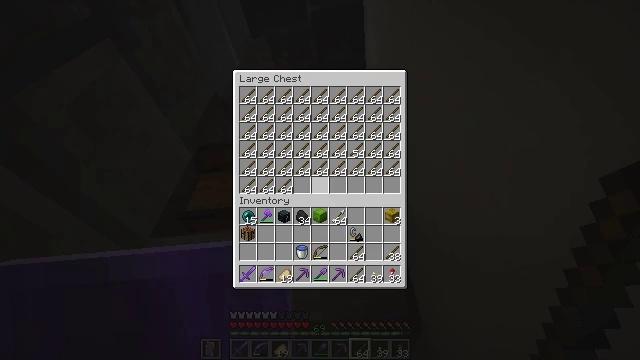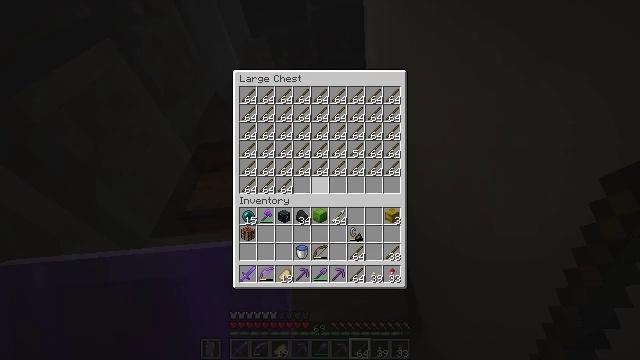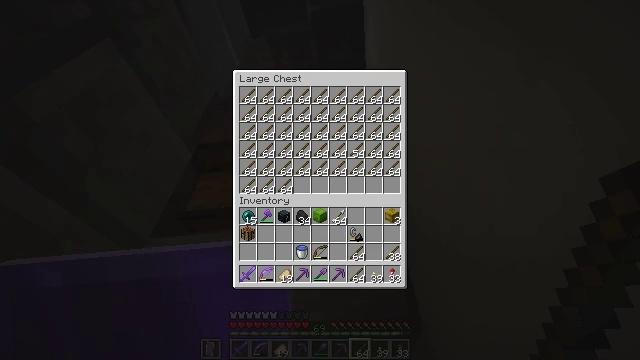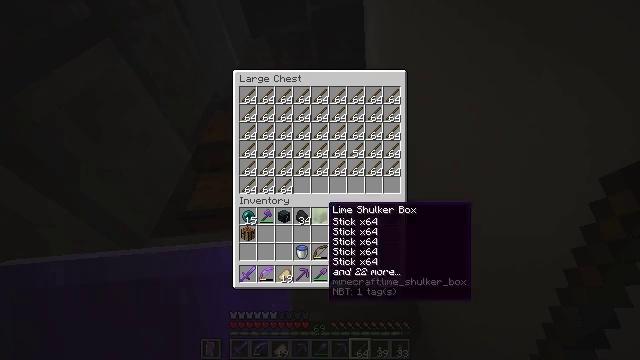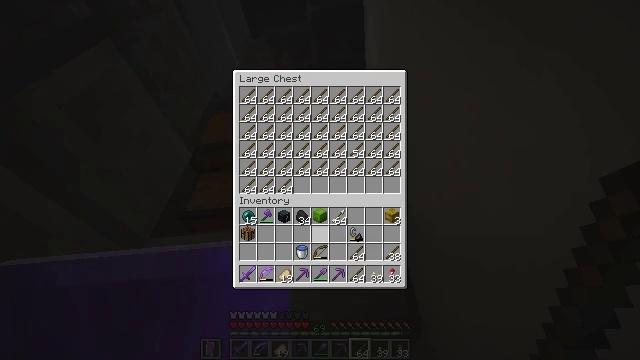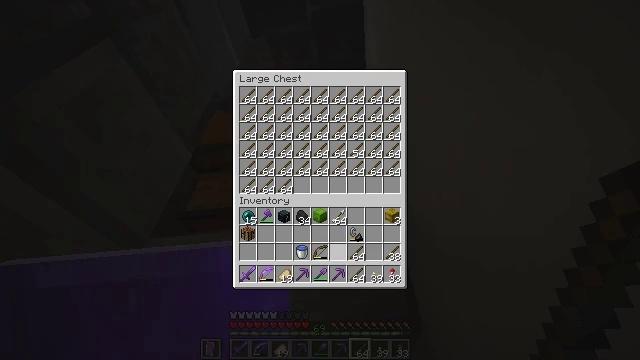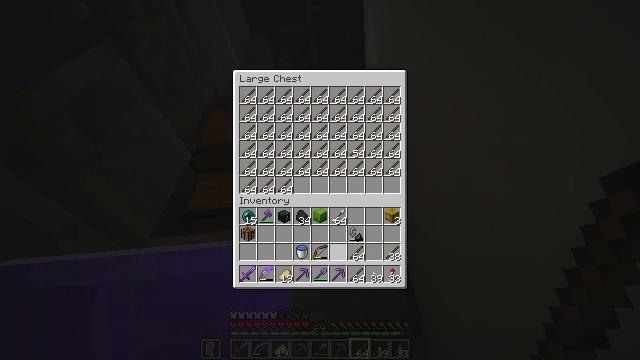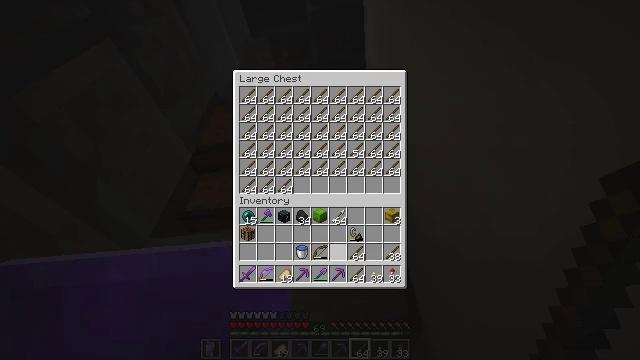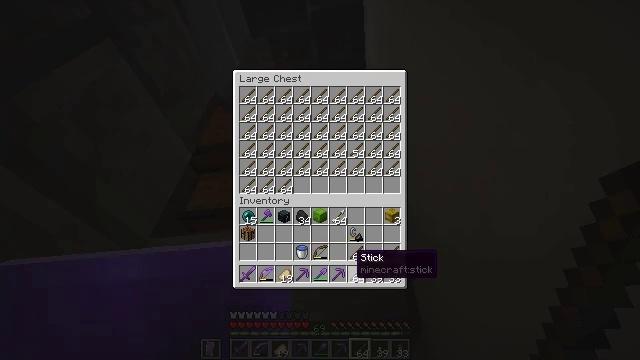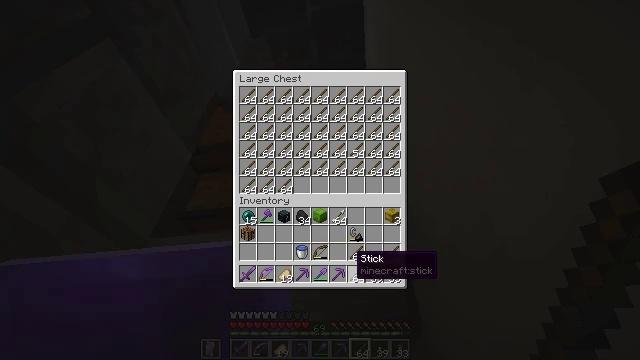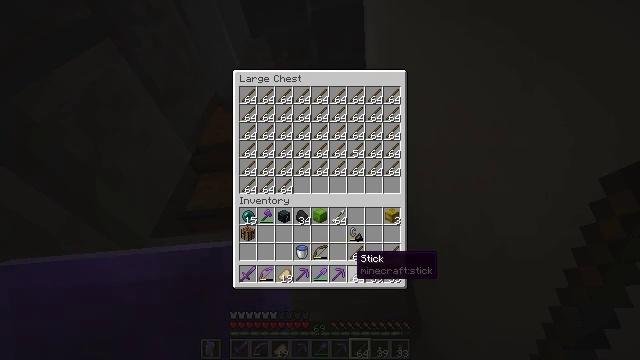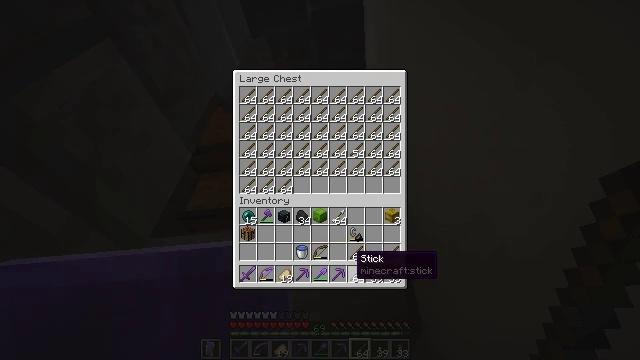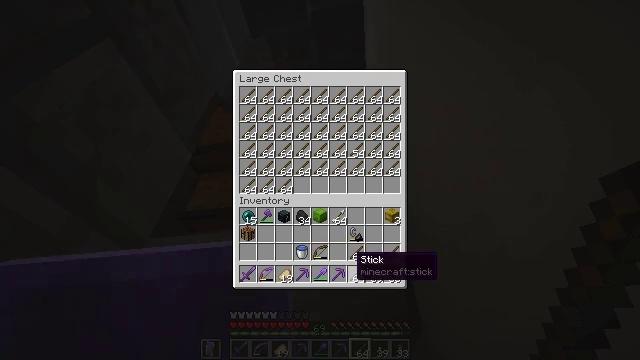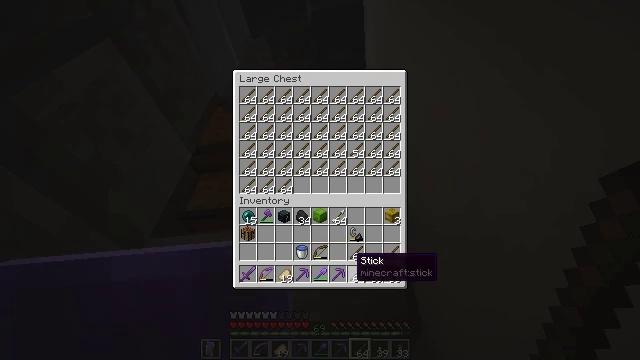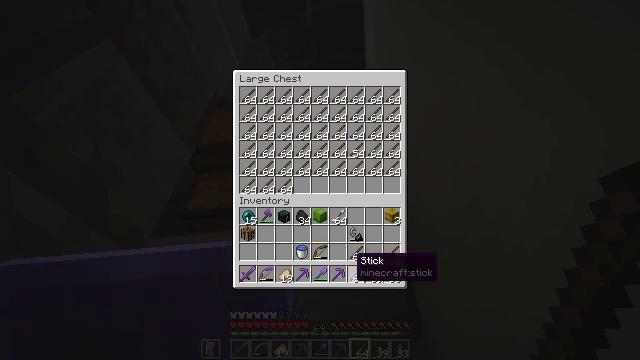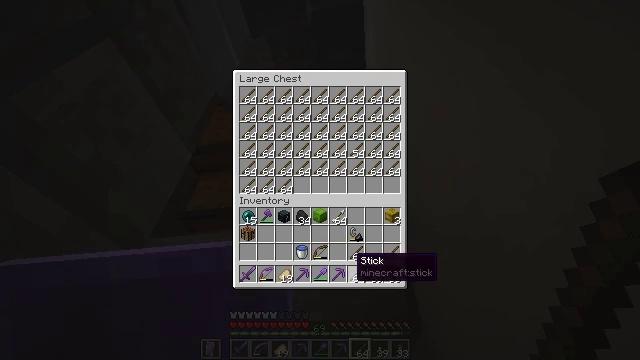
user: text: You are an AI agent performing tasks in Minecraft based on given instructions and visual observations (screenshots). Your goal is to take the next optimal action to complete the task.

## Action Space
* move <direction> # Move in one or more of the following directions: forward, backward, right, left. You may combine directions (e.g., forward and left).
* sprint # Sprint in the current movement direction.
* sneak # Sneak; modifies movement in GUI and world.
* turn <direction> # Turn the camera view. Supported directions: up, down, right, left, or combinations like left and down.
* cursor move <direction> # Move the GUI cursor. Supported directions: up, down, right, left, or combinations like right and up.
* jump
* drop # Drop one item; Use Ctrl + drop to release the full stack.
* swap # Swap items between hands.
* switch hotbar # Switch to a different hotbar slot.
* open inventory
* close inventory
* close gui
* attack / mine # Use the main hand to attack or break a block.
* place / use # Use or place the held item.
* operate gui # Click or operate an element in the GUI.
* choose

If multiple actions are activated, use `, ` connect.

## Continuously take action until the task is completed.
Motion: motion action
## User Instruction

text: Break the lime shulker box to relocate it.
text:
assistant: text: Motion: no_op
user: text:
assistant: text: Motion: no_op
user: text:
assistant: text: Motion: turn down
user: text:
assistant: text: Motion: turn down
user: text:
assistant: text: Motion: turn down
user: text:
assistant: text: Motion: turn down
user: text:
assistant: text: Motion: turn right and down
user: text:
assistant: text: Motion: no_op
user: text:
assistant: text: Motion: no_op
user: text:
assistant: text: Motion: sneak
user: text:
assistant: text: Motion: sneak
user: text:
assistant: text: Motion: sneak
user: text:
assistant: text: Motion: sneak
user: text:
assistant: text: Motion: sneak
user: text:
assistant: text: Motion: sneak
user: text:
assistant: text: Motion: sneak
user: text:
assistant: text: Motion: sneak
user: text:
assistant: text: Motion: sneak
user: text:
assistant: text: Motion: sneak, turn right
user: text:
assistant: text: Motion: sneak
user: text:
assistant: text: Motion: sneak
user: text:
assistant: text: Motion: sneak
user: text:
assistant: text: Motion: sneak
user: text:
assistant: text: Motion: sneak
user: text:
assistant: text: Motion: sneak
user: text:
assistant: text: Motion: sneak
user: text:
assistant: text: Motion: sneak
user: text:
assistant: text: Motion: sneak
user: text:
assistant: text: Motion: sneak
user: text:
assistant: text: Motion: sneak, attack / mine